Question: I clicked on download link on the top right corner from android website itself and chrome shows me the error how to resolve it.
Url:-<URL>

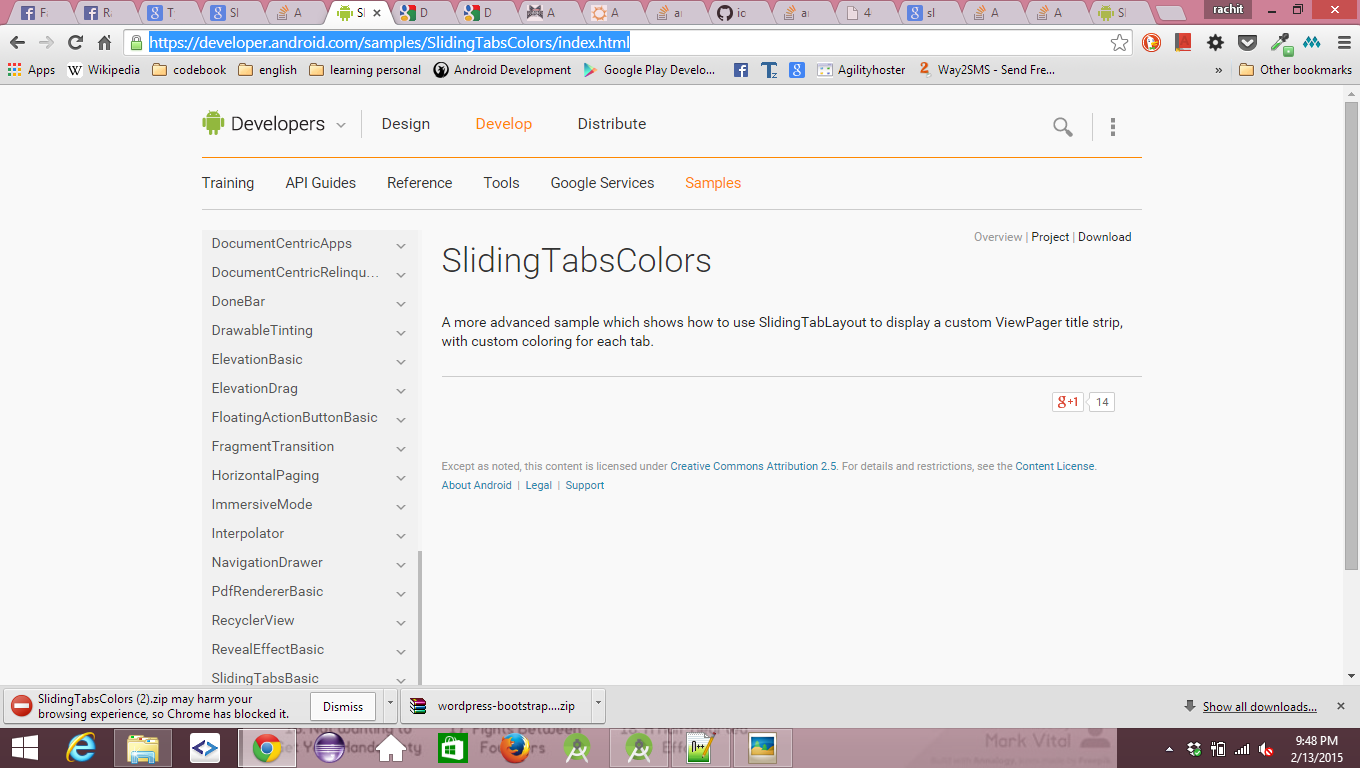
Answer: This is strange, i had no problem with this download with google-chrome browser.
I suggest you to do a wipe of cache, close browser, re-open it and try downloading from this URL <URL>